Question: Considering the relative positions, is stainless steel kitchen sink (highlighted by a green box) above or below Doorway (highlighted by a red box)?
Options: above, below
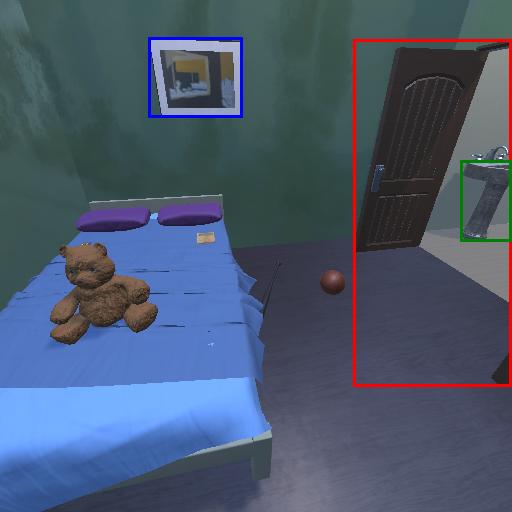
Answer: above